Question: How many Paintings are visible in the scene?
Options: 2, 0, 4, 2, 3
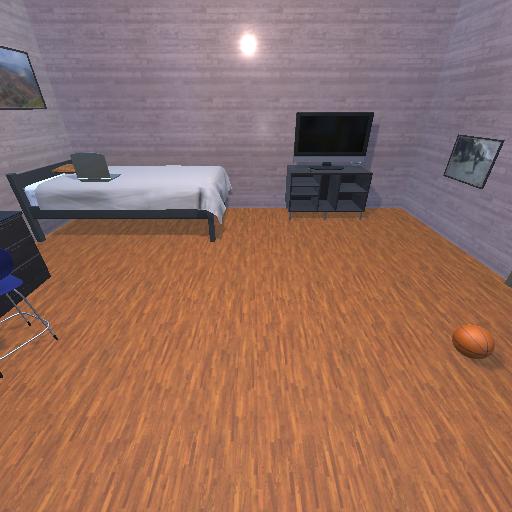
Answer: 2